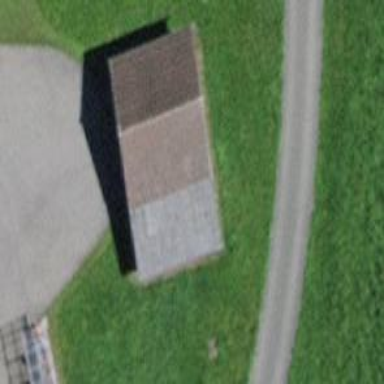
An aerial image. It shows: Garage building.